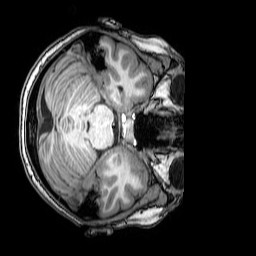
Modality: T1w
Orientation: axial
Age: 19
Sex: female